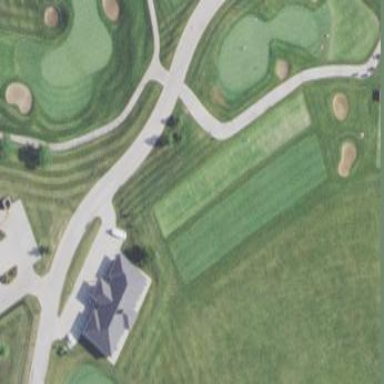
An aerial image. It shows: Golf tee.